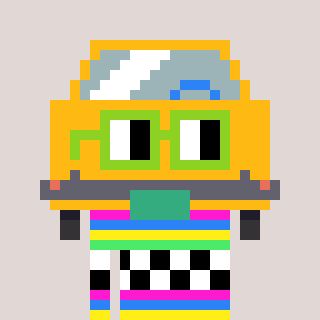
a pixel art character with square light green glasses, a taxi-shaped head and a grayscale-colored body on a warm background